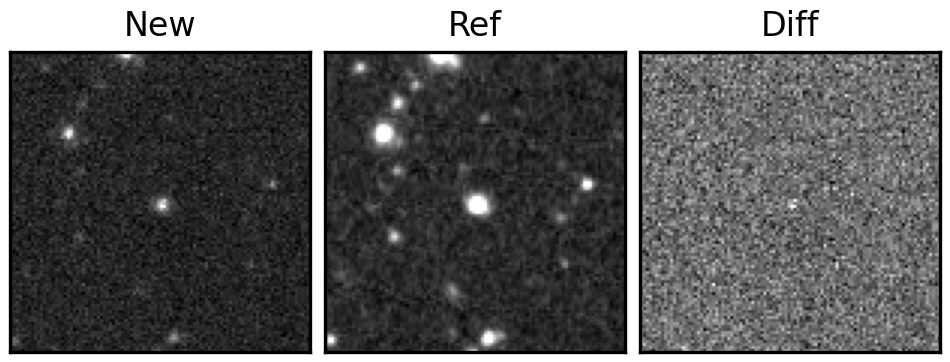
Label: real